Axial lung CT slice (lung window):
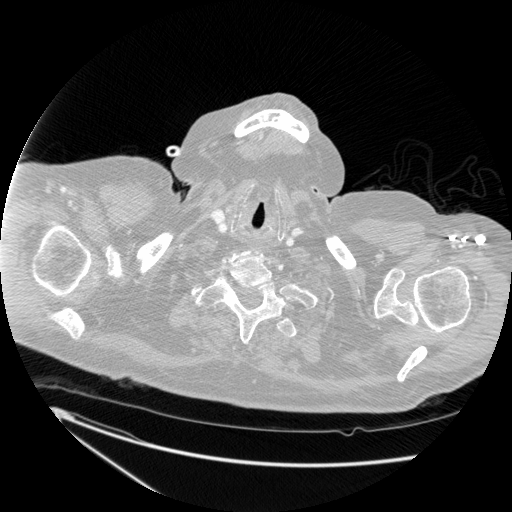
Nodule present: no